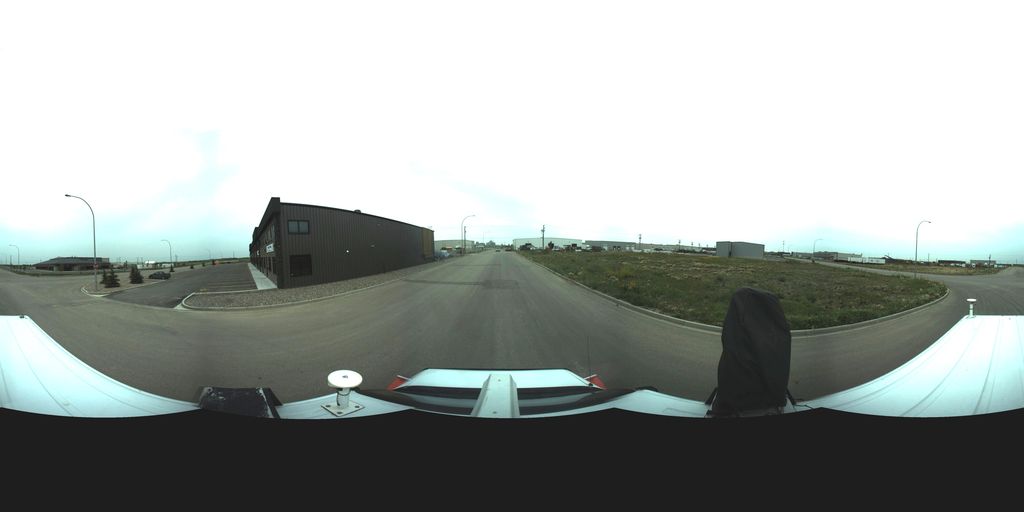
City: saskatoon